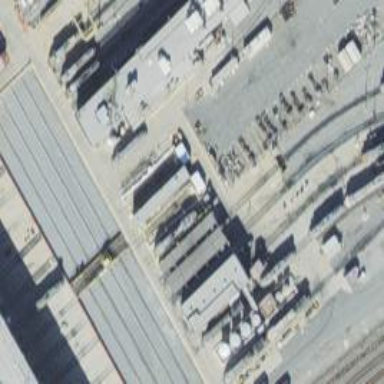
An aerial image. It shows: Railway yard in service.